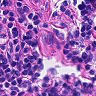
Metastatic tissue present: no